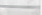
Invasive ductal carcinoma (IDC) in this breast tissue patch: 0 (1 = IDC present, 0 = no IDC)